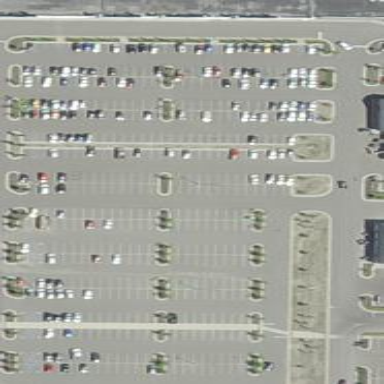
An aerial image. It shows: Parking area with surface.